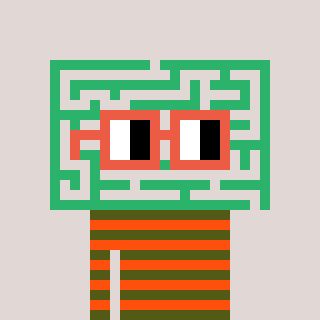
a pixel art character with square orange glasses, a maze-shaped head and a orange-colored body on a warm background